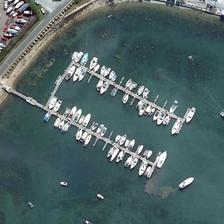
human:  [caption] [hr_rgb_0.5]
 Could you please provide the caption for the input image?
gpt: two rows of white boats are in a port near a road .

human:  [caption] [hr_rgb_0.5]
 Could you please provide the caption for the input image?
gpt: two rows of white boats are in a port near a road .

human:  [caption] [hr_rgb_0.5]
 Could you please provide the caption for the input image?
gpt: two rows of white boats are in a port near a road .

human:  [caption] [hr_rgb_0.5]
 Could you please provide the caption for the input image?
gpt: two rows of white boats are in a port near a road .

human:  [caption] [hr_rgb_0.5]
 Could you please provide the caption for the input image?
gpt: two rows of white boats are in a port near a road .